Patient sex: M
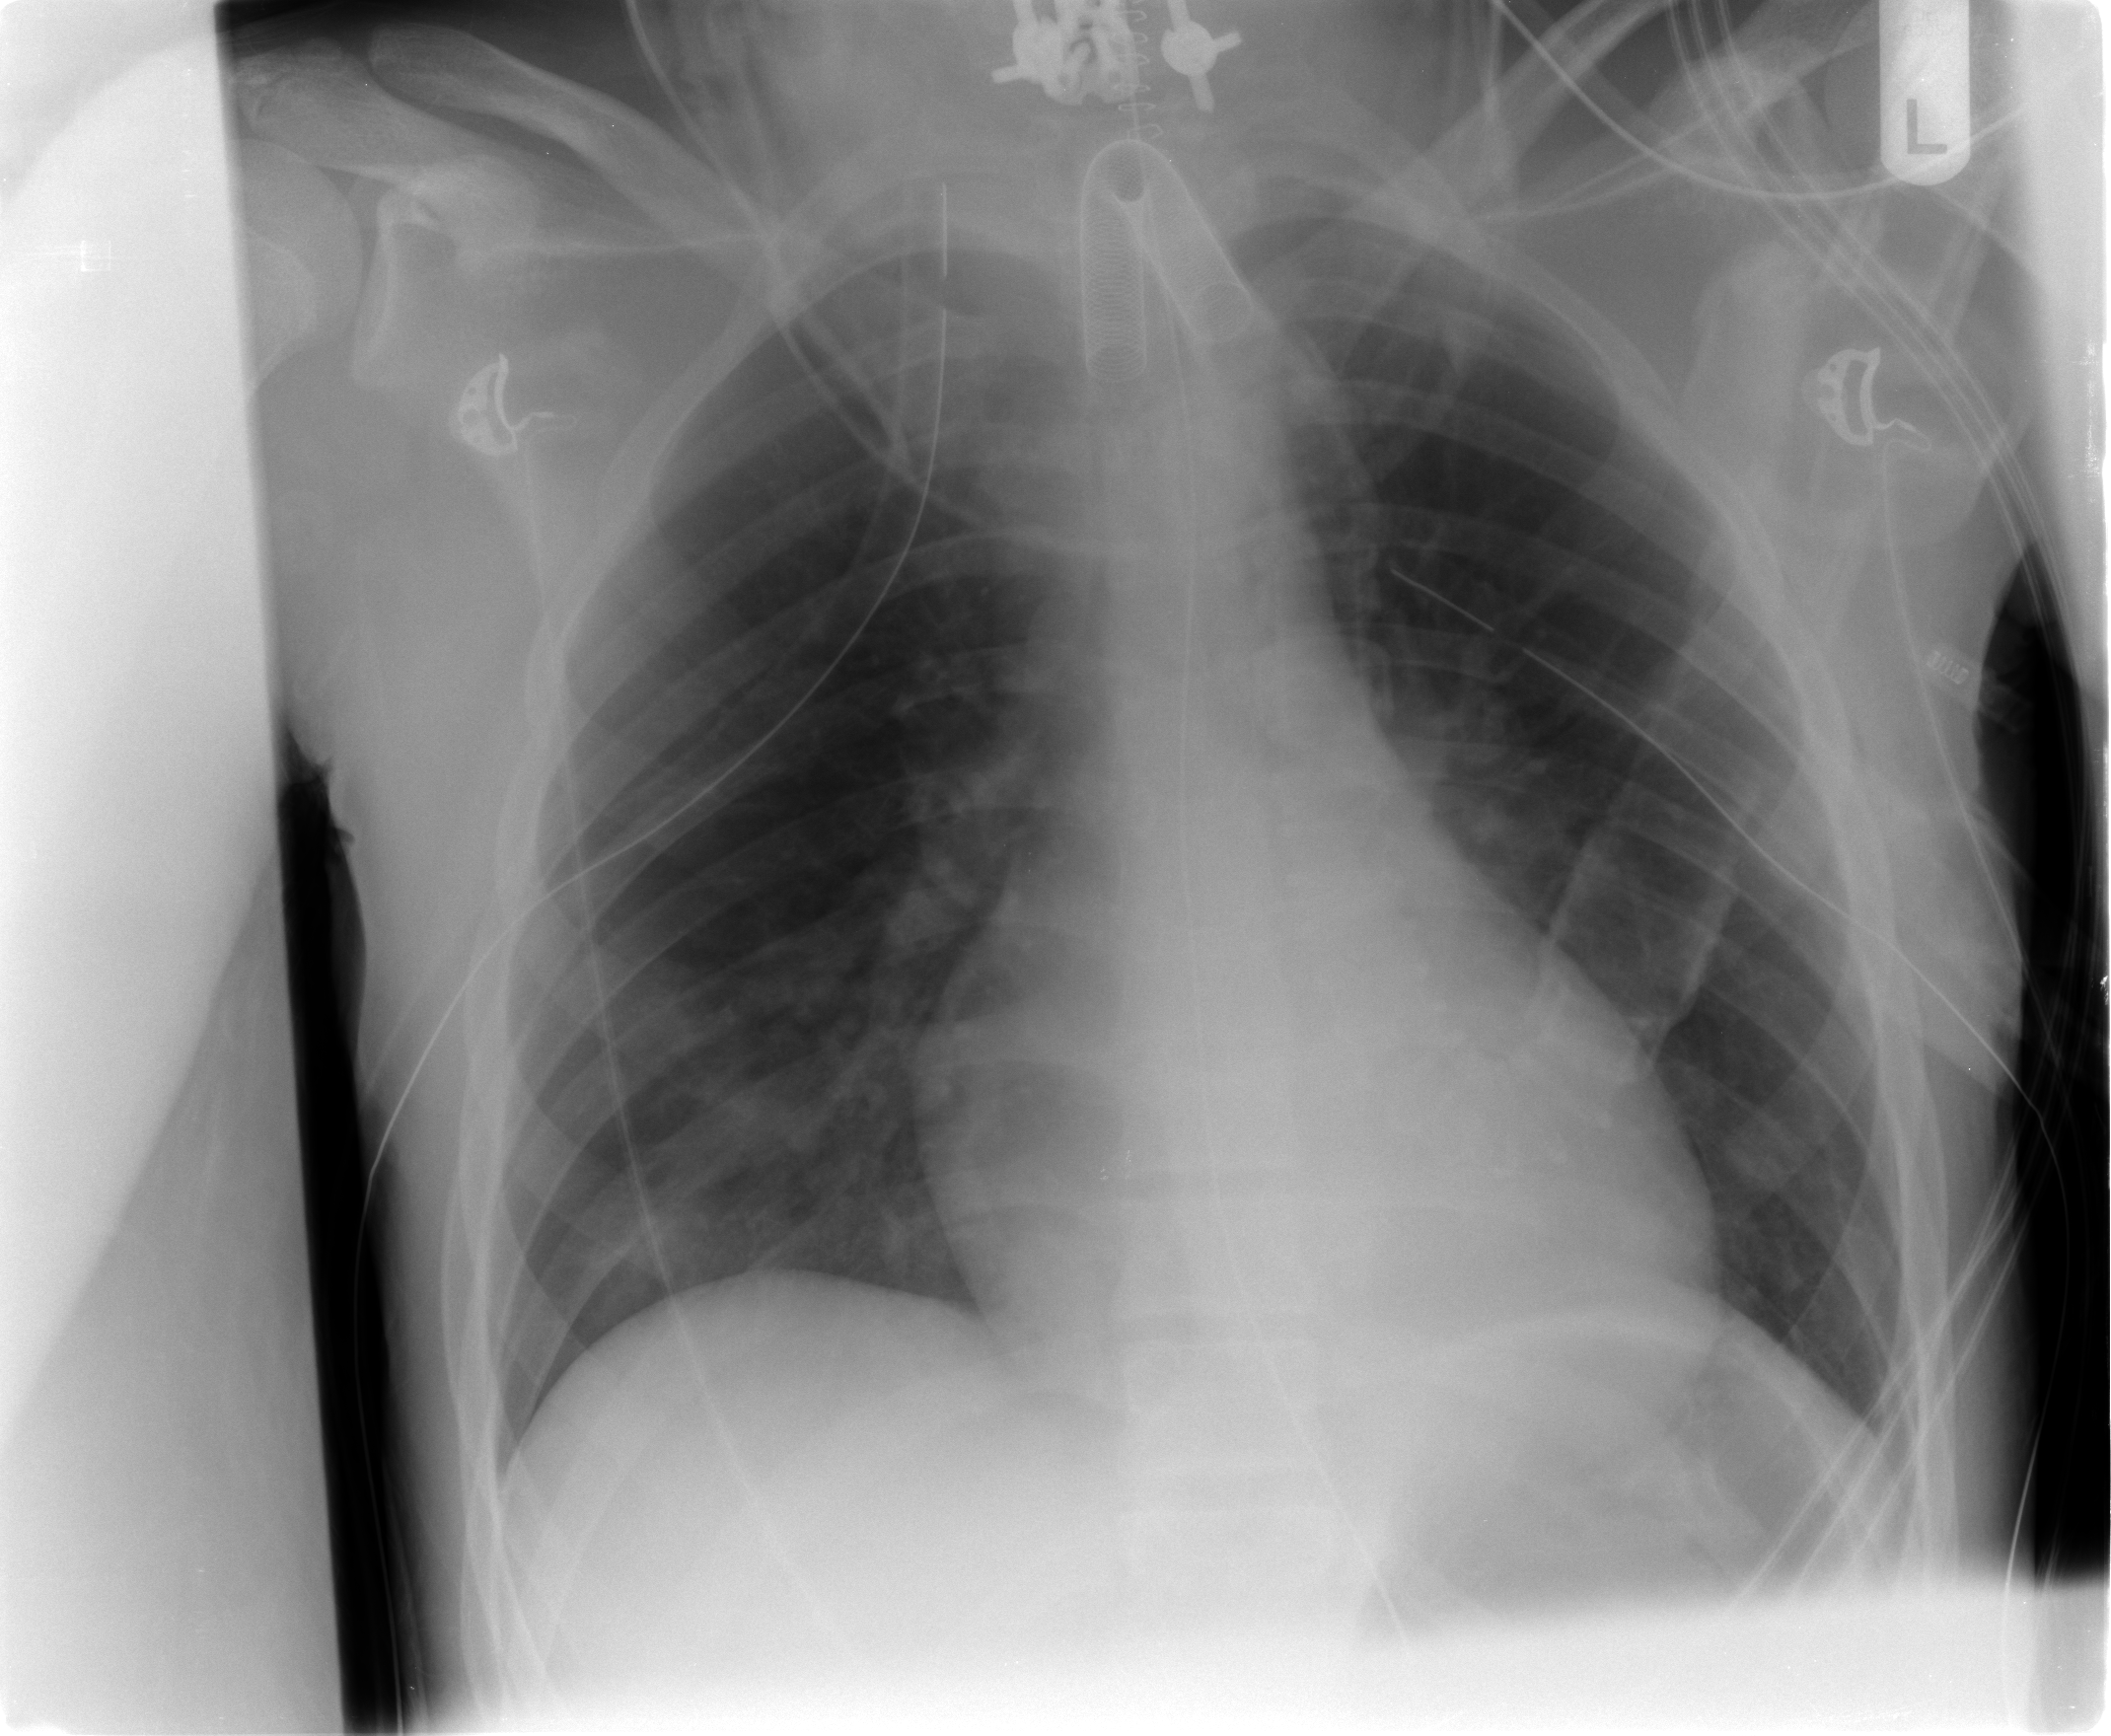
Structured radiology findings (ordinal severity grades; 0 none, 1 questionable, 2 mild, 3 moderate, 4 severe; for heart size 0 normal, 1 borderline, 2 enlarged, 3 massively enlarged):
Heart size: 1
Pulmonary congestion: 1
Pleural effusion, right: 0
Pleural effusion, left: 0
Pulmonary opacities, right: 2
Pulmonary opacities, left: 2
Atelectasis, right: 2
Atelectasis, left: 1